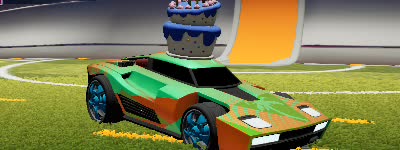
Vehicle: breakout